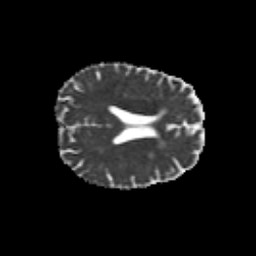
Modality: MD
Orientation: axial
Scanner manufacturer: siemens
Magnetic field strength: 3 T
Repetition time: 6.8 s
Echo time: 0.093 s